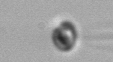
Label: flagellate